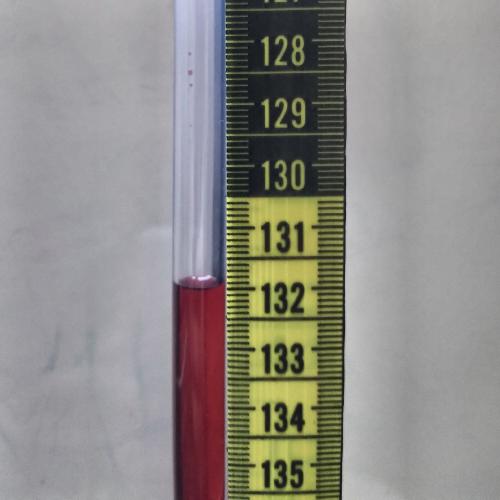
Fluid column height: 132.0 cm